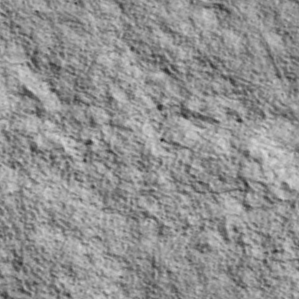
Label: non_frost